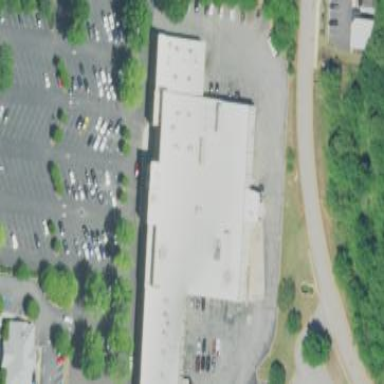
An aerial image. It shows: Retail building.